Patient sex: M
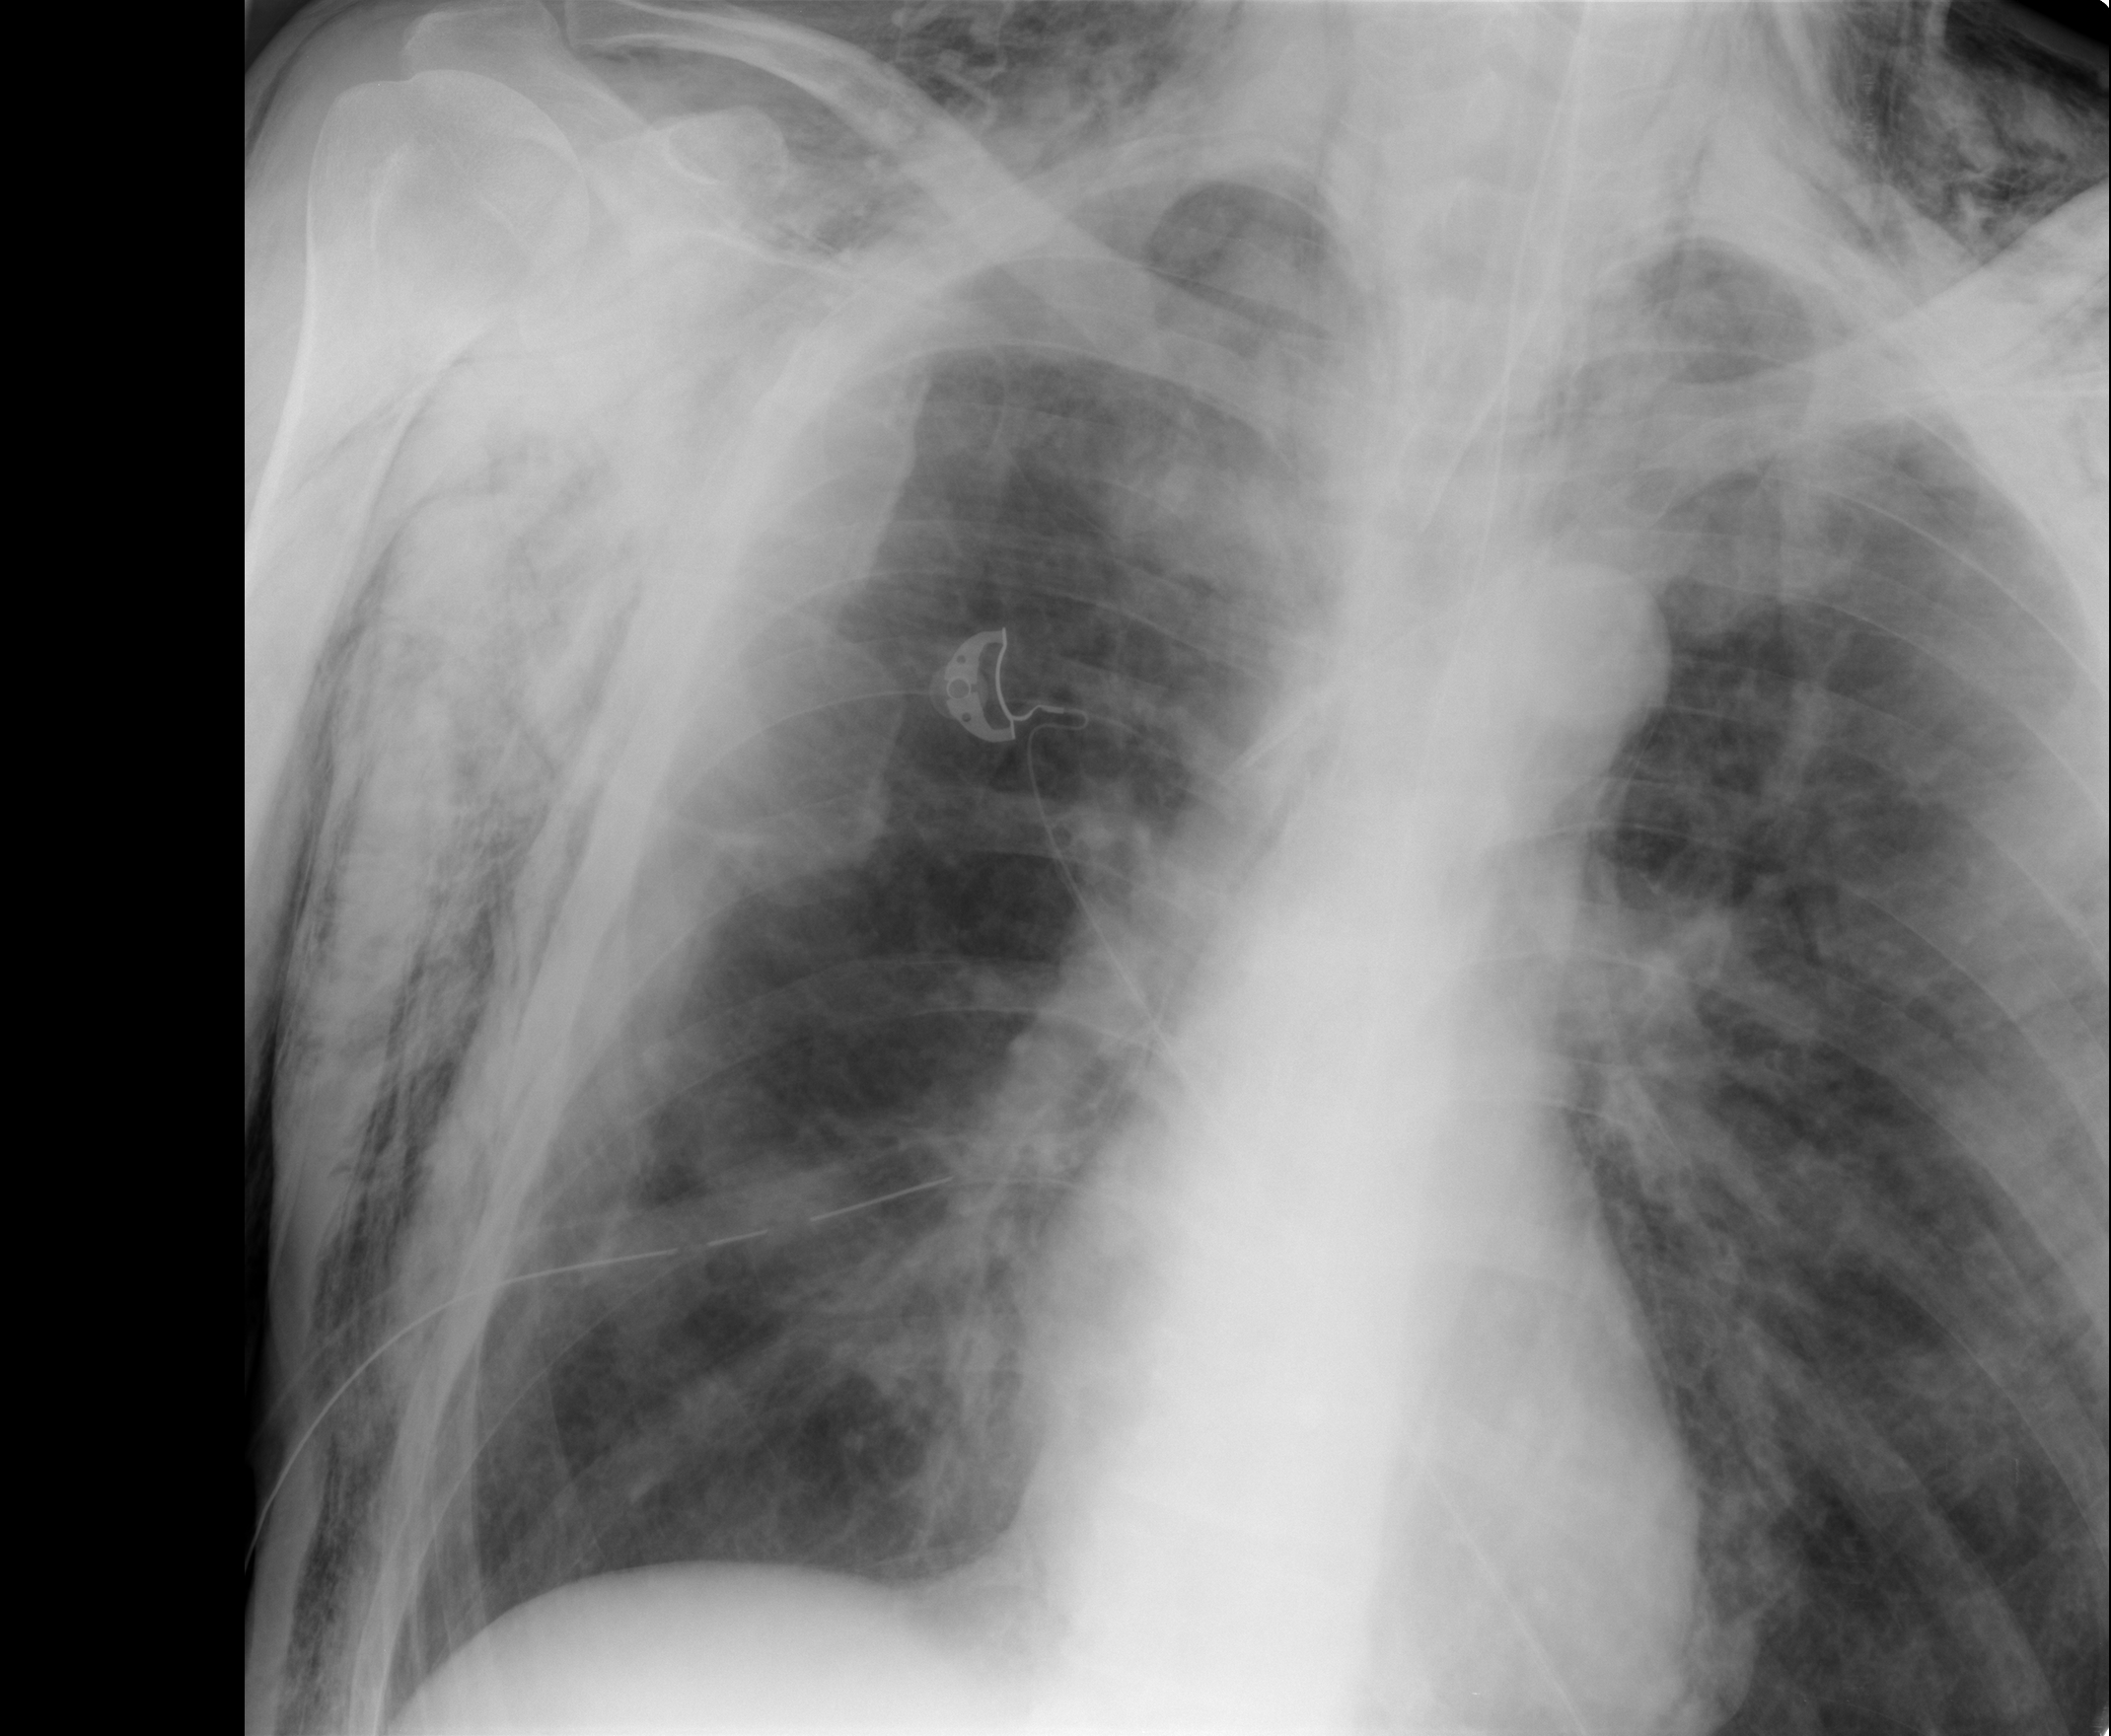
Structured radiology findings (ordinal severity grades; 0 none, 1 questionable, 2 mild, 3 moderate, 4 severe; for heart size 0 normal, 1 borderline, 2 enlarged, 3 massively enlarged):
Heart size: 0
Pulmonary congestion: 2
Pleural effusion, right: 0
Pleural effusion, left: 0
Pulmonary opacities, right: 0
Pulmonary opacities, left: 2
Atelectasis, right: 0
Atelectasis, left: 2